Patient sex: M
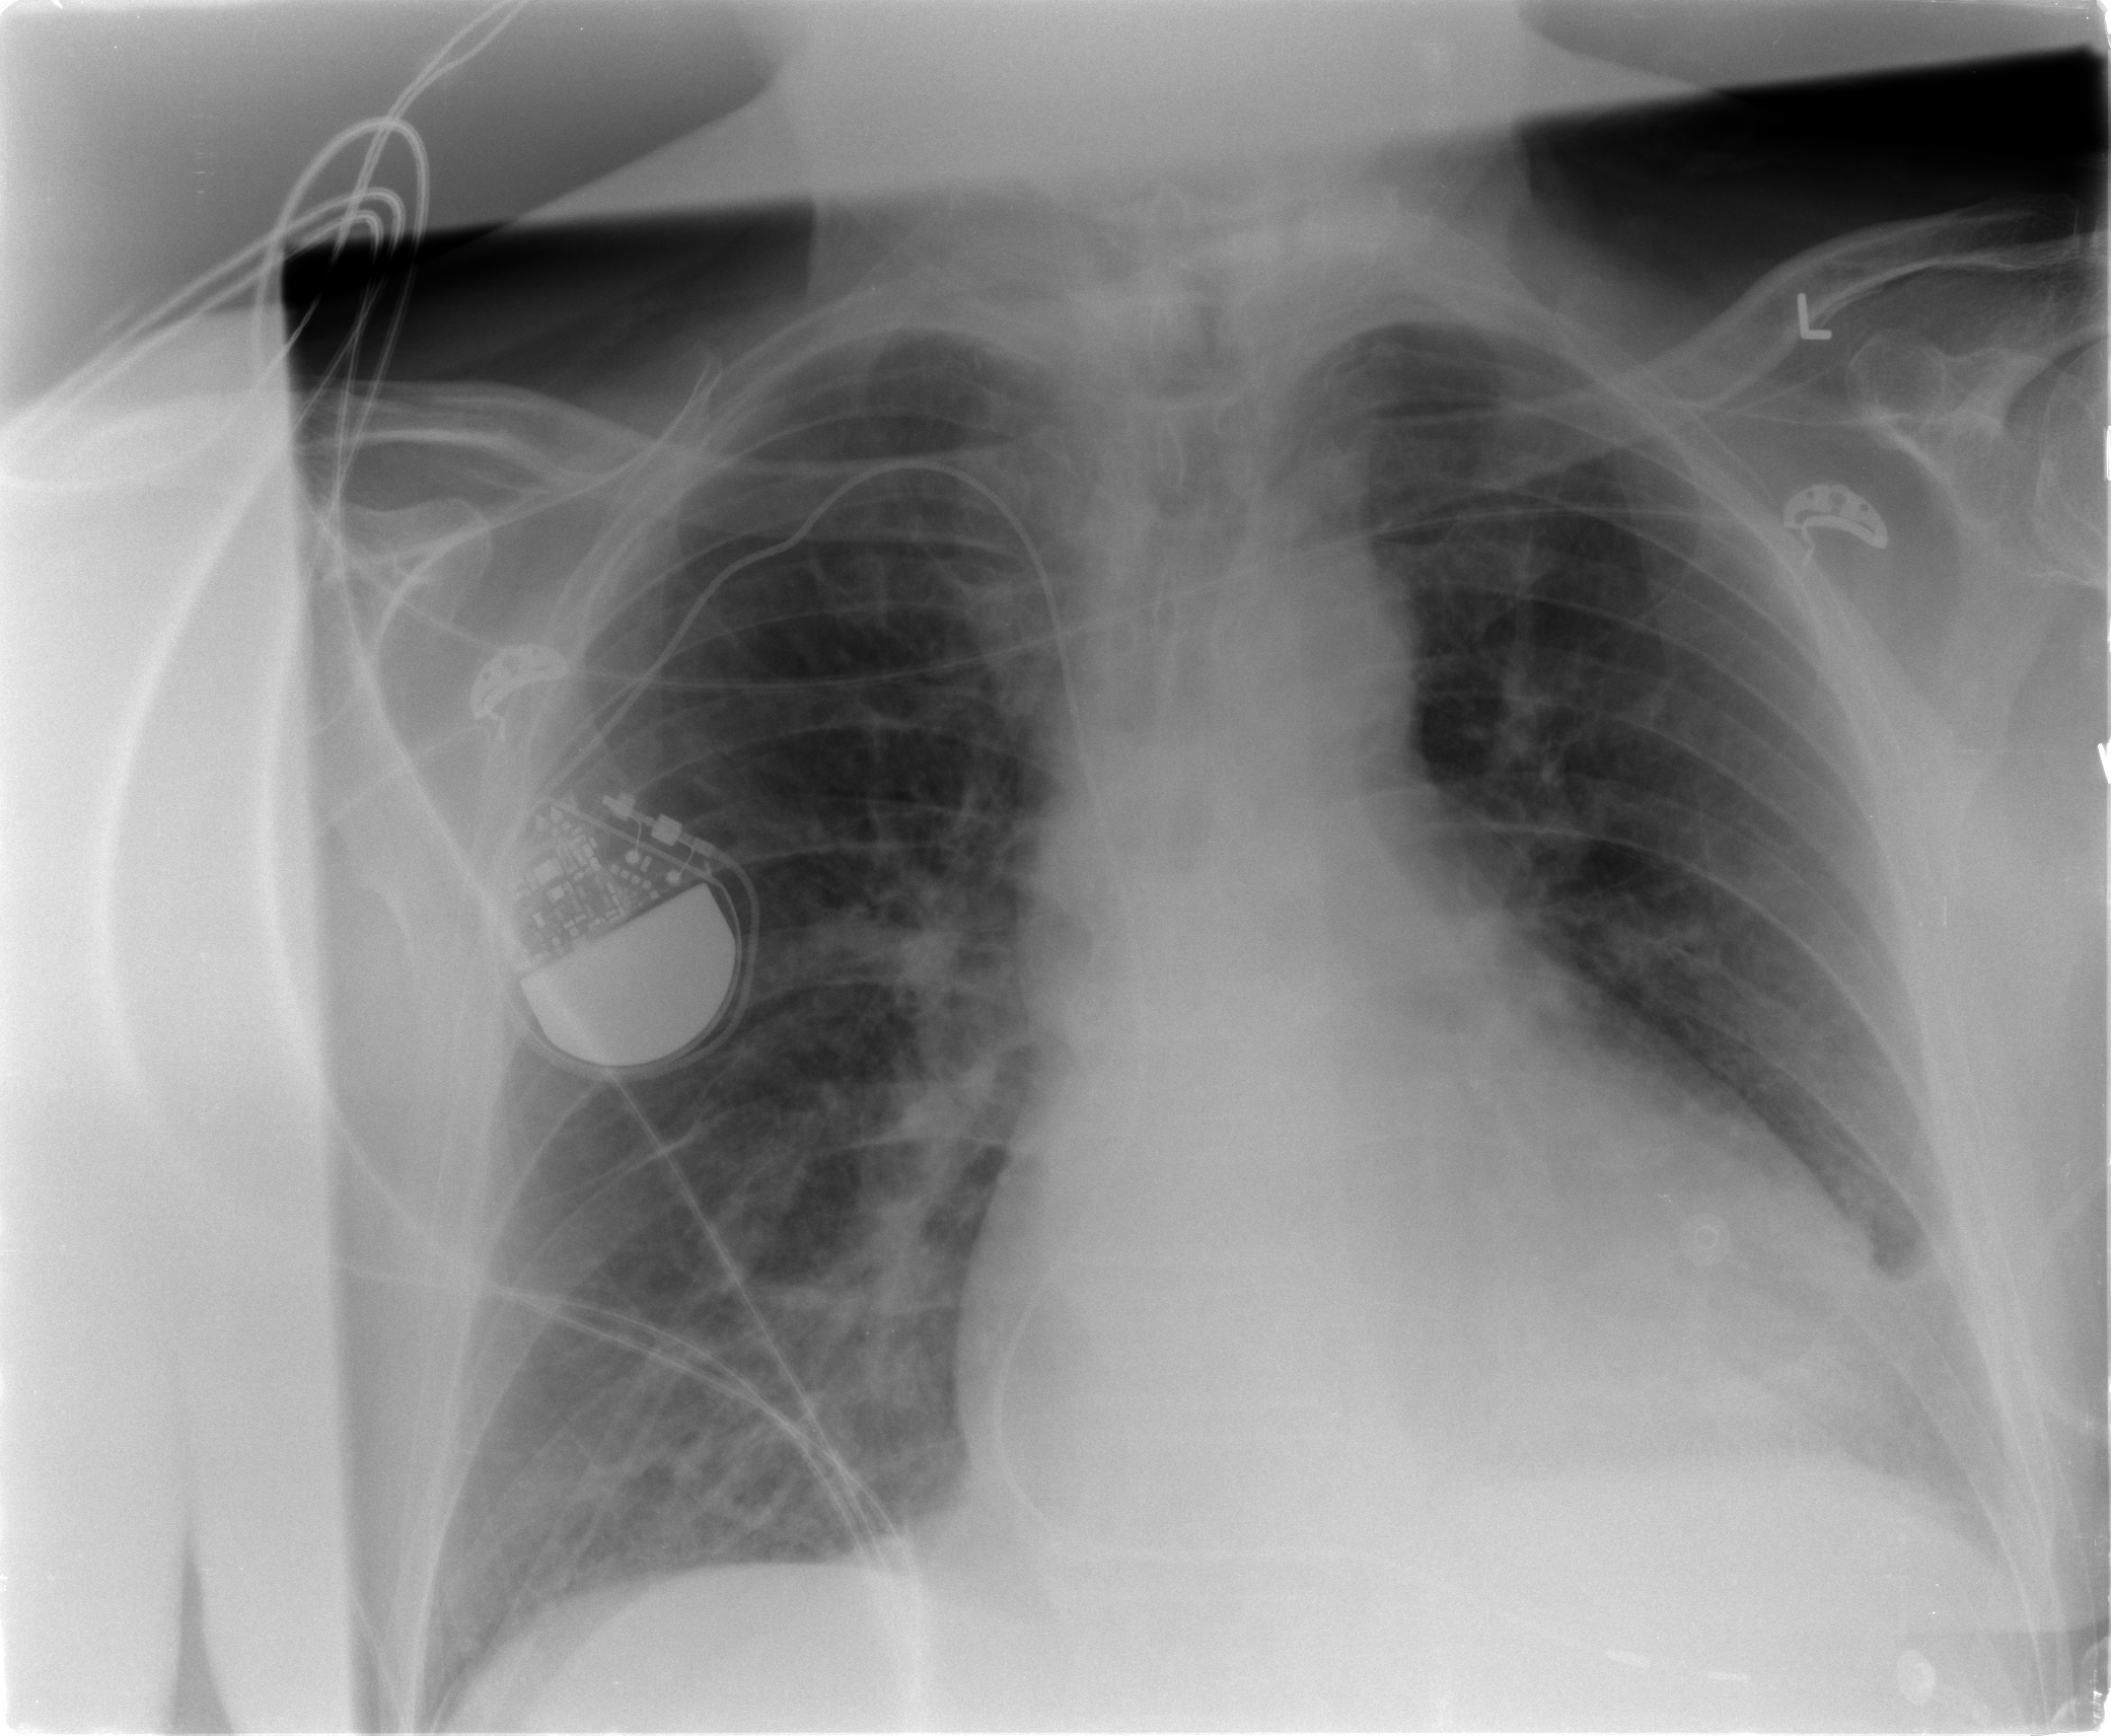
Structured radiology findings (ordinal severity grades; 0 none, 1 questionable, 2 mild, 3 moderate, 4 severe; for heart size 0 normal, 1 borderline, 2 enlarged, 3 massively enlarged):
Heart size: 2
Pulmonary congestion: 2
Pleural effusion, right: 0
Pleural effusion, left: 2
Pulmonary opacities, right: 0
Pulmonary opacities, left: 0
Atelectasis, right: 0
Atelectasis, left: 2